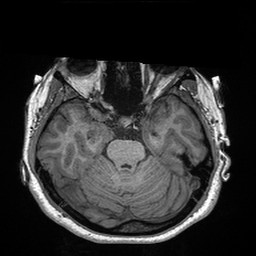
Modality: T1w
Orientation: coronal
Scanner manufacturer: siemens
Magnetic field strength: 3 T
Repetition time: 2.3 s
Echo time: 0.00298 s